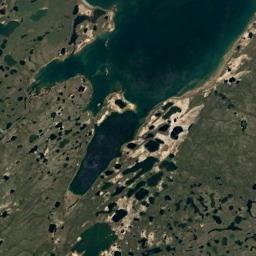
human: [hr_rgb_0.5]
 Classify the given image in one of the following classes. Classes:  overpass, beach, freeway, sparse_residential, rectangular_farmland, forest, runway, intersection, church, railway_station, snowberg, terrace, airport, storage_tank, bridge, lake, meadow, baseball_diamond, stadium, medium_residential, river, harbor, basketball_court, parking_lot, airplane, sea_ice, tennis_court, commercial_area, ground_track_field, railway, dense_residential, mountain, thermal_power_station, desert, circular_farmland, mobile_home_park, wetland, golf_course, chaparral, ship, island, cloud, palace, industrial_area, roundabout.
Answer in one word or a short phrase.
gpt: wetland